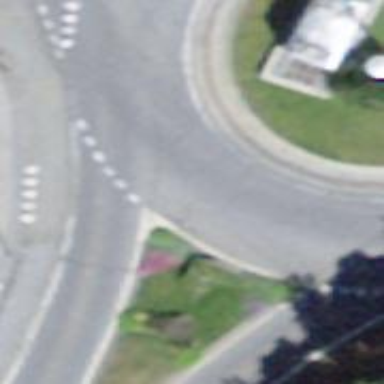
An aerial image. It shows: Asphalt road that is secondary route leading to roundabout.